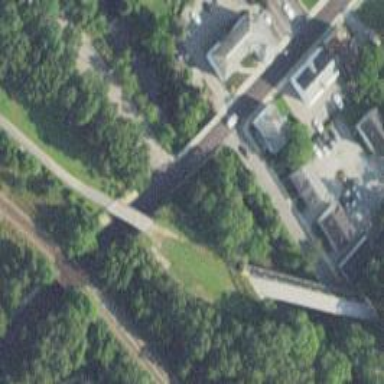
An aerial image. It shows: Abandoned railway crossing over cycleway bridge.